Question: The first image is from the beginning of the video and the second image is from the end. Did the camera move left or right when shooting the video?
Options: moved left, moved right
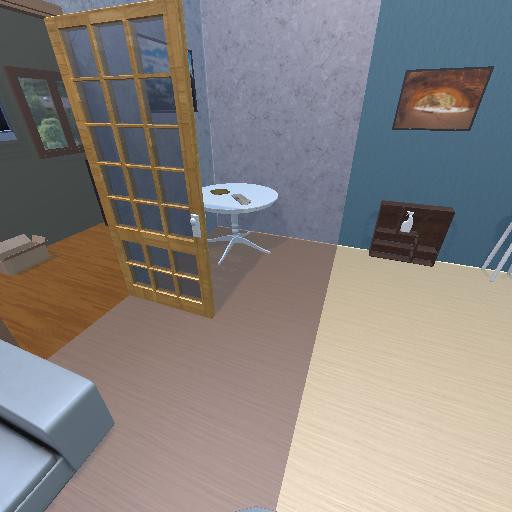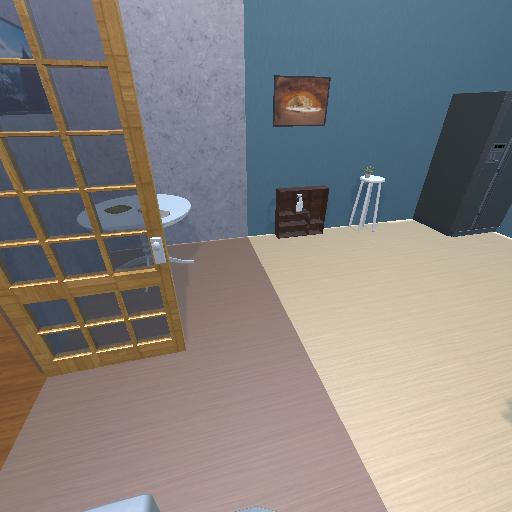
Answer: moved left